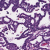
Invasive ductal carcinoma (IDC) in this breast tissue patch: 1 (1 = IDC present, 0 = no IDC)